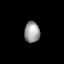
Tissue: skin
Cell type: Fibroblasts
Senescence score: 0.7344
Nuclear area (px): 322
Mean DAPI intensity: 153.922